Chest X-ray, PA view. Patient: 63 years old, sex M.
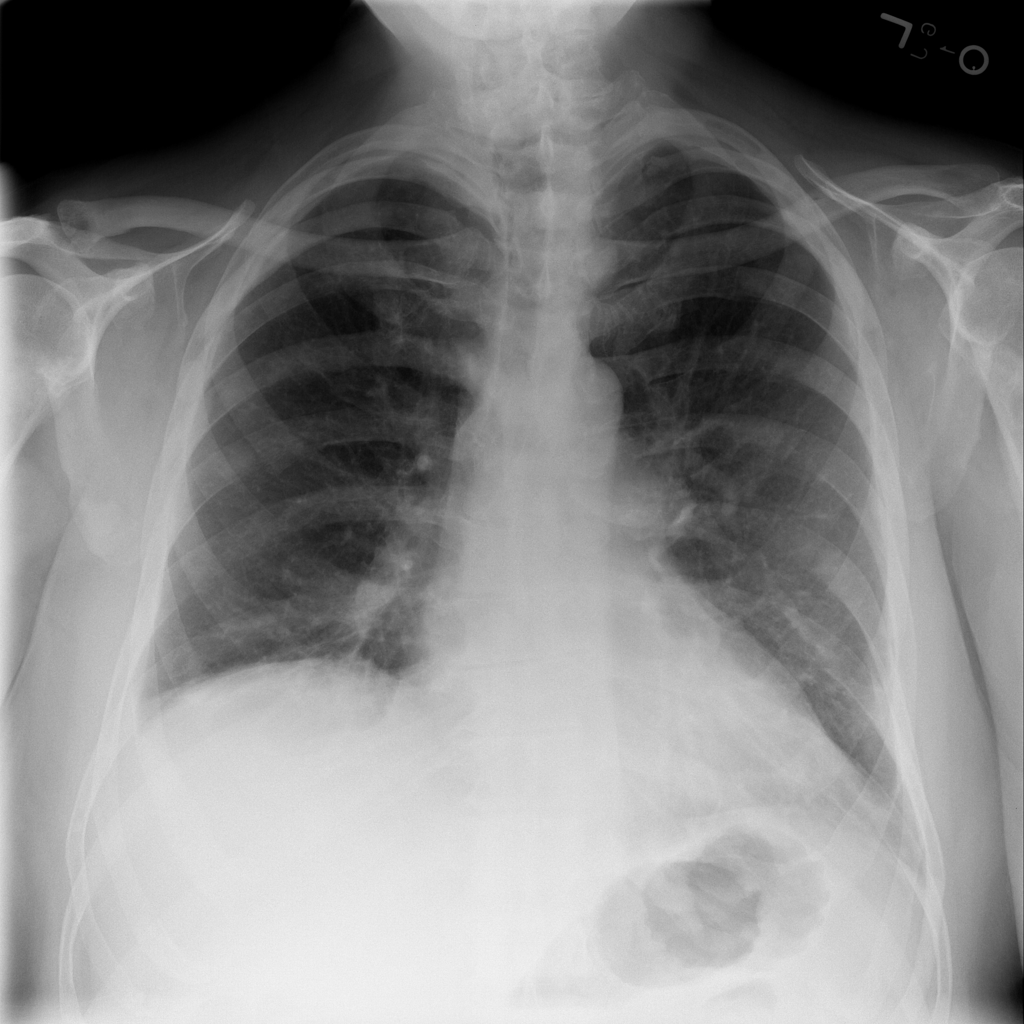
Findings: No Finding